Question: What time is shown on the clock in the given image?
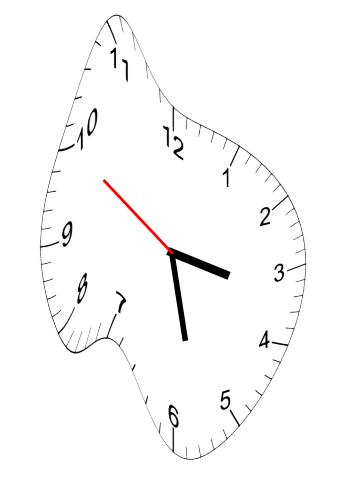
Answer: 03:27:50